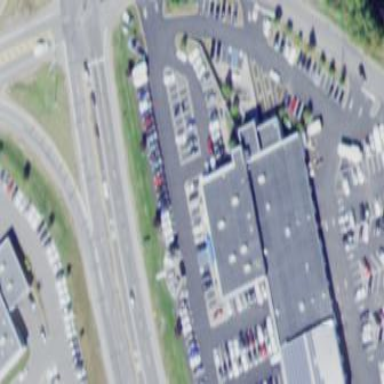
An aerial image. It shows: Car repair shop located in building.